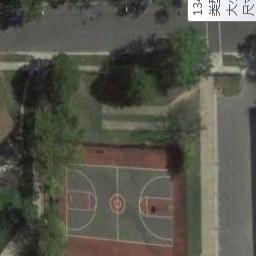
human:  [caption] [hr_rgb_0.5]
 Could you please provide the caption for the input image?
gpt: There is a basketball court in the middle of grass by the road .

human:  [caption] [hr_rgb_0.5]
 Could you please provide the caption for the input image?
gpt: The basketball court on the lawn is next to some trees,Surrounded by the concrete floor .

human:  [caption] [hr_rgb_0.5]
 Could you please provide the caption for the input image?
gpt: A basketball court on the lawn and some trees beside .

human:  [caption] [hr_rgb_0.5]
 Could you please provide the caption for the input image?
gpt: The basketball court is perpendicular to the road .

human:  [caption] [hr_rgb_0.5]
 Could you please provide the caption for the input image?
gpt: Many trees are near the basketball court .